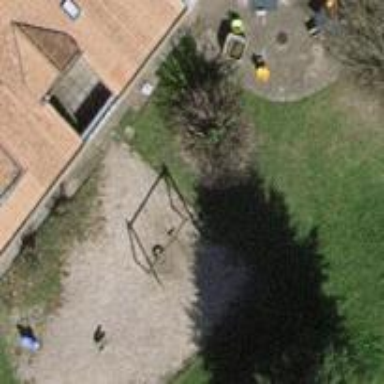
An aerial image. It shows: Playground featuring swings.